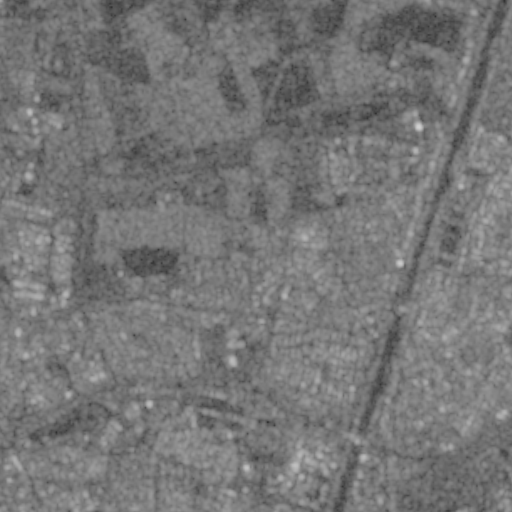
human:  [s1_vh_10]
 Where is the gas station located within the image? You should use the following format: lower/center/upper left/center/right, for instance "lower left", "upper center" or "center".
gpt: The gas station is located in the lower center of the image.
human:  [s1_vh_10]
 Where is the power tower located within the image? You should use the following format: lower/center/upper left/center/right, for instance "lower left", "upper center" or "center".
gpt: The power tower is located in the lower right of the image.
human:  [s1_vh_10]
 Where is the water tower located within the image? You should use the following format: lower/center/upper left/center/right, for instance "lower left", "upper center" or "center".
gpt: The water tower is located in the lower right of the image.
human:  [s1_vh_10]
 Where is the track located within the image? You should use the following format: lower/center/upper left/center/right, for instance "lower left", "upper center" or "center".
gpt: There is no track in the image.

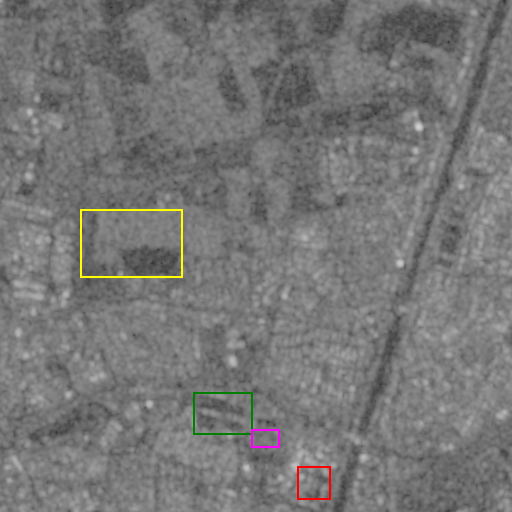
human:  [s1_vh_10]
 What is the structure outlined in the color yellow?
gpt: The structure outlined in yellow is a crop field.
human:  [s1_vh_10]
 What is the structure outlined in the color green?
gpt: The structure outlined in green is a park.
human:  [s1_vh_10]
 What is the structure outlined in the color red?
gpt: The structure outlined in red is a parking lot.
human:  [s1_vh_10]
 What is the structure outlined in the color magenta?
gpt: The structure outlined in magenta is a track.
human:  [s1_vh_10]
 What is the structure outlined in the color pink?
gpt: There is no pink outline.